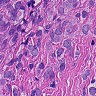
Metastatic tissue present: yes